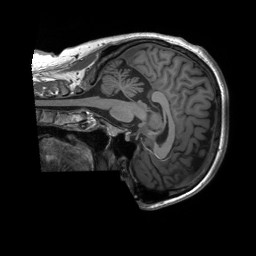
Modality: T1w
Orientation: sagittal
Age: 30
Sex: male
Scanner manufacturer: siemens
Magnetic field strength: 3 T
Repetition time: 2.3 s
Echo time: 0.00232 s